Question: It was a working app, both on emulator and the device i am testing on.
But now, i enabled and Exported the signed app using 'Android-Tools > Export signed application'
Then i copied this '.apk' on to the SD card and tried to install on the Device. But the application stopped working, asking for force close if i try to open it.
It works on the device if i run from Eclipse.
Proguard has effect only when you export a release .apk file. I checked it, and the file size in the bin folder is where as the 1 i got after exporting is . Seems like Proguard has done its job. But the application is not working. And sadly i cannot see any logs etc..,
If i disabled Proguard and then Exported, the release apk file works fine now. So, some problem with Proguard?
My Folder structure

'''
# This is a configuration file for ProGuard.
# http://proguard.sourceforge.net/index.html#manual/usage.html
-dontusemixedcaseclassnames
-dontskipnonpubliclibraryclasses
-verbose
# Optimization is turned off by default. Dex does not like code run
# through the ProGuard optimize and preverify steps (and performs some
# of these optimizations on its own).
-dontoptimize
-dontpreverify
# Note that if you want to enable optimization, you cannot just
# include optimization flags in your own project configuration file;
# instead you will need to point to the
# "proguard-android-optimize.txt" file instead of this one from your
# project.properties file.
-keepattributes *Annotation*
-keep public class com.google.vending.licensing.ILicensingService
-keep public class com.android.vending.licensing.ILicensingService
-keep public class * extends android.app.Application
-keep public class * extends android.app.Activity
-keep public class * extends android.app.PreferenceActivity
-keep public class * extends android.view.View
-keep public class * extends android.widget.BaseAdapter
-keep public class * extends android.app.Service
-keep public class * extends android.content.BroadcastReceiver
-keep public class * implements android.view.View.OnTouchListener
-keep public class * implements android.view.View.OnClickListener
-keep public class * extends com.actionbarsherlock.app.SherlockActivity
-keep public class * extends com.actionbarsherlock.app.SherlockFragmentActivity
-keep public class * extends com.actionbarsherlock.app.SherlockMapActivity
-keep public class * extends com.readystatesoftware.mapviewballoons.BalloonItemizedOverlay<OverlayItem>
-keep public class * extends com.actionbarsherlock.app.SherlockFragment
-libraryjars libs/android-support-v4.jar
-libraryjars libs/apache-mime4j-0.6.jar
-libraryjars libs/httpmime-4.0.1.jar
-libraryjars libs/libGoogleAnalyticsV2.jar
-assumenosideeffects class android.util.Log {
public static *** v(...);
public static *** i(...);
public static *** d(...);
public static *** w(...);
public static *** e(...);
}
# For native methods, see http://proguard.sourceforge.net/manual/examples.html#native
-keepclasseswithmembernames class * {
native <methods>;
}
# keep setters in Views so that animations can still work.
# see http://proguard.sourceforge.net/manual/examples.html#beans
-keepclassmembers public class * extends android.view.View {
void set*(***);
*** get*();
}
# We want to keep methods in Activity that could be used in the XML attribute onClick
-keepclassmembers class * extends android.app.Activity {
public void *(android.view.View);
}
# For enumeration classes, see http://proguard.sourceforge.net/manual/examples.html#enumerations
-keepclassmembers enum * {
public static **[] values();
public static ** valueOf(java.lang.String);
}
-keep class * implements android.os.Parcelable {
public static final android.os.Parcelable$Creator *;
}
-keepclassmembers class **.R$* {
public static <fields>;
}
# The support library contains references to newer platform versions.
# Don't warn about those in case this app is linking against an older
# platform version. We know about them, and they are safe.
-dontwarn android.support.**
-dontwarn org.apache.**
'''
I just started using it today, and i am not sure if i am using it the right way. So, please correct me if i am wrong anywhere.
'''
01-02 13:18:54.711: E/AndroidRuntime(585): java.lang.RuntimeException: Unable to start activity ComponentInfo{com.xApp.app/com.xApp.app.LandingActivity}: java.lang.RuntimeException: java.lang.NoSuchMethodException: a(Activity,int)
01-02 13:18:54.711: E/AndroidRuntime(585): at android.app.ActivityThread.performLaunchActivity(ActivityThread.java:1647)
01-02 13:18:54.711: E/AndroidRuntime(585): at android.app.ActivityThread.handleLaunchActivity(ActivityThread.java:1663)
01-02 13:18:54.711: E/AndroidRuntime(585): at android.app.ActivityThread.access$1500(ActivityThread.java:117)
01-02 13:18:54.711: E/AndroidRuntime(585): at android.app.ActivityThread$H.handleMessage(ActivityThread.java:931)
01-02 13:18:54.711: E/AndroidRuntime(585): at android.os.Handler.dispatchMessage(Handler.java:99)
01-02 13:18:54.711: E/AndroidRuntime(585): at android.os.Looper.loop(Looper.java:130)
01-02 13:18:54.711: E/AndroidRuntime(585): at android.app.ActivityThread.main(ActivityThread.java:3683)
01-02 13:18:54.711: E/AndroidRuntime(585): at java.lang.reflect.Method.invokeNative(Native Method)
01-02 13:18:54.711: E/AndroidRuntime(585): at java.lang.reflect.Method.invoke(Method.java:507)
01-02 13:18:54.711: E/AndroidRuntime(585): at com.android.internal.os.ZygoteInit$MethodAndArgsCaller.run(ZygoteInit.java:839)
01-02 13:18:54.711: E/AndroidRuntime(585): at com.android.internal.os.ZygoteInit.main(ZygoteInit.java:597)
01-02 13:18:54.711: E/AndroidRuntime(585): at dalvik.system.NativeStart.main(Native Method)
01-02 13:18:54.711: E/AndroidRuntime(585): Caused by: java.lang.RuntimeException: java.lang.NoSuchMethodException: a(Activity,int)
01-02 13:18:54.711: E/AndroidRuntime(585): at com.actionbarsherlock.a.a(Unknown Source)
01-02 13:18:54.711: E/AndroidRuntime(585): at com.actionbarsherlock.app.SherlockActivity.a(Unknown Source)
01-02 13:18:54.711: E/AndroidRuntime(585): at com.actionbarsherlock.app.SherlockActivity.setContentView(Unknown Source)
01-02 13:18:54.711: E/AndroidRuntime(585): at com.xApp.app.LandingActivity.onCreate(Unknown Source)
01-02 13:18:54.711: E/AndroidRuntime(585): at android.app.Instrumentation.callActivityOnCreate(Instrumentation.java:1047)
01-02 13:18:54.711: E/AndroidRuntime(585): at android.app.ActivityThread.performLaunchActivity(ActivityThread.java:1611)
01-02 13:18:54.711: E/AndroidRuntime(585): ... 11 more
01-02 13:18:54.711: E/AndroidRuntime(585): Caused by: java.lang.NoSuchMethodException: a(Activity,int)
01-02 13:18:54.711: E/AndroidRuntime(585): at java.lang.Class.getMatchingConstructor(Class.java:643)
01-02 13:18:54.711: E/AndroidRuntime(585): at java.lang.Class.getConstructor(Class.java:472)
01-02 13:18:54.711: E/AndroidRuntime(585): ... 17 more
'''
Thank You
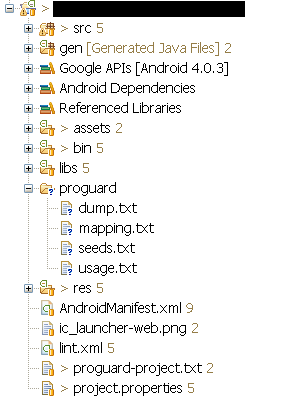
Answer: The stack trace shows that ActionBarSherlock is failing to find a constructor "a(Activity,int)" using reflection. Its documentation indeed specifies that each extension of ActionBarSherlock should have such a constructor. ProGuard doesn't (can't) know this and has removed the constructor, because it appears unused in the code. You therefore have to explicitly tell ProGuard to keep it:
'''
-keepclassmembers class * extends com.actionbarsherlock.ActionBarSherlock {
<init>(android.app.Activity, int);
}
'''
In general, if you get such stack traces related to reflection in your code or its libraries, you need to add corresponding configuration.